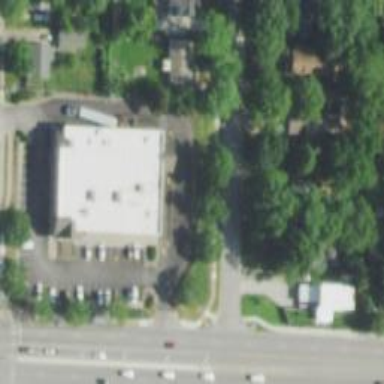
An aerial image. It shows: Pharmacy providing healthcare services.